Question: I need to save a JScrollPane's content as an image. It's content is too big to fit into the screen, so it has scroll bars.
Is there a way to get all content of this pane, including row and column headers, without scroll bars ?
I tried this :
'''
scrollPane().getViewport()
'''
but it displays only the content, without row/column headers.
Here is the example what the scroll pane shows

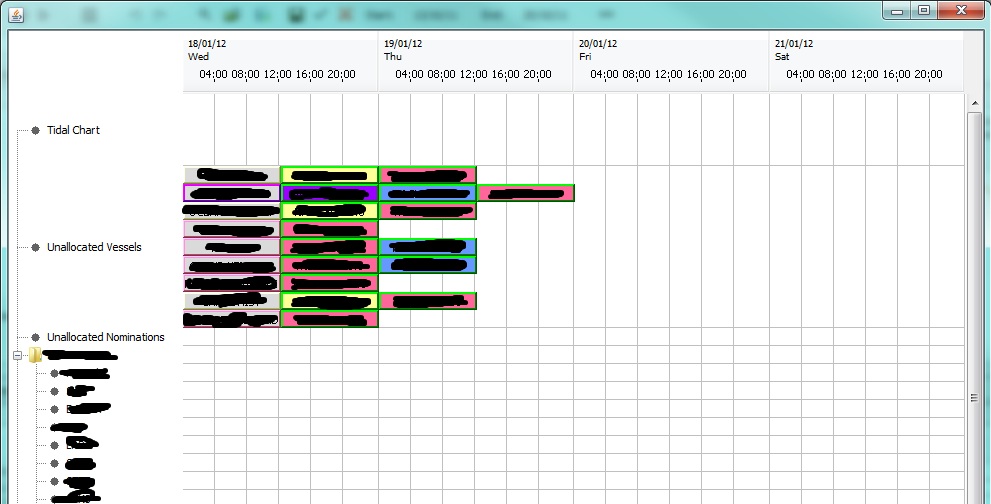
Answer: It is a table, so it installs additional components in the row header and column header, you might need to get them and paint them separately.
They are viewports as well, so you can reuse your code, and apply some translation to compose them
<URL>
<URL>